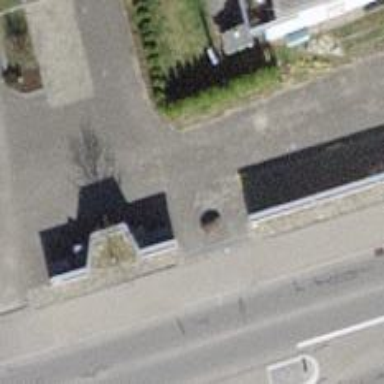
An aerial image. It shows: Entrance with barrier.